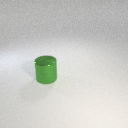
large green metal cylinder